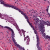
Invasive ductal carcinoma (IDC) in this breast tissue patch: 0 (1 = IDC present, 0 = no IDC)